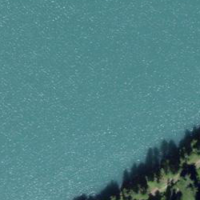
EUNIS habitat code: 48
Species observed at this site:
Parnassia palustris